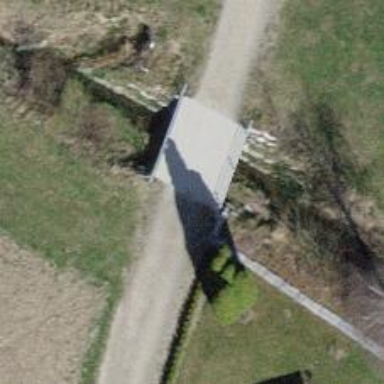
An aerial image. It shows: Track road on concrete bridge with grade 1 track type.